Interaction volume radius: 10 \u00c5
Interaction volume height: 25 \u00c5
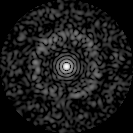
Disorder parameter: 0.8294